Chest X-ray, PA view. Patient: 32 years old, sex F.
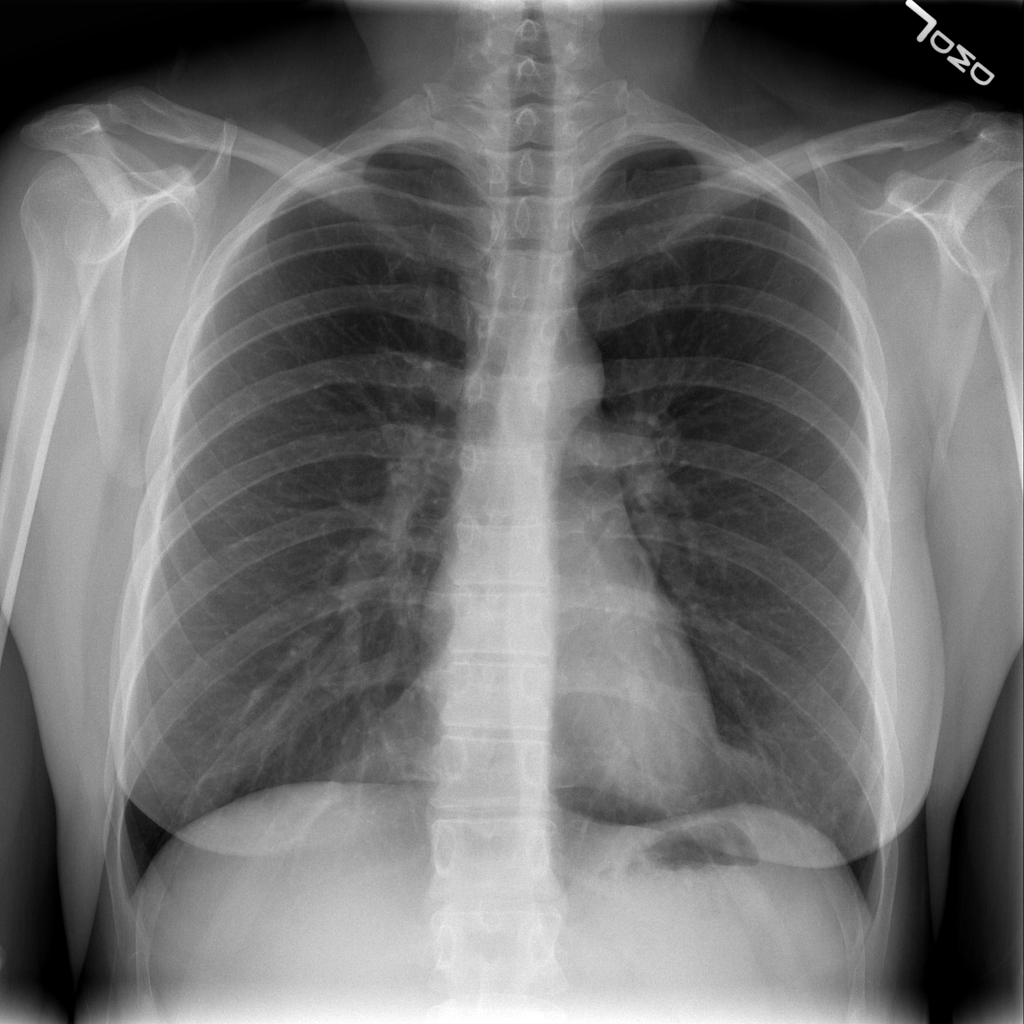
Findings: No Finding